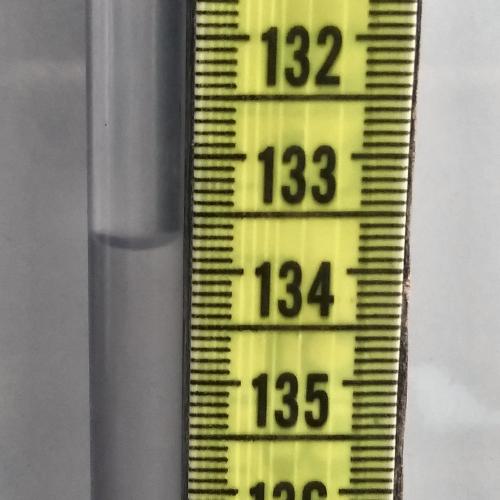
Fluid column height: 133.7 cm